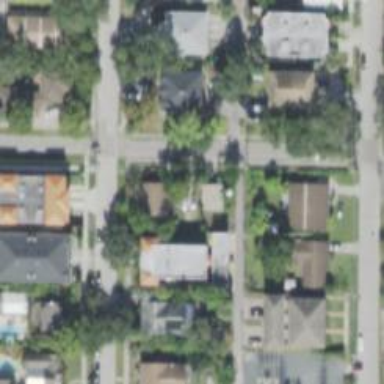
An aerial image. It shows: Alley classified as service road.